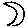
Label: moon